Interaction volume radius: 10 \u00c5
Interaction volume height: 30 \u00c5
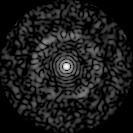
Disorder parameter: 0.8395